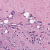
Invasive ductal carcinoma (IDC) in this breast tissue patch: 1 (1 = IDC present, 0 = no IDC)